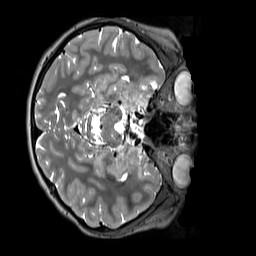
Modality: T2w
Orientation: axial
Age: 13
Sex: female
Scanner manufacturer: siemens
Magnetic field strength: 3 T
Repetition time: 3.2 s
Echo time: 0.408 s